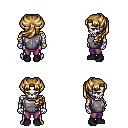
a pixel art fantasy rpg character, male body template, skeleton, steel chest armor, magenta pants, blonde princess hairstyle, black shoes, four views (front, back, left, right), 2x2 character sprite sheet, small pixel art, hard edges, no anti-aliasing